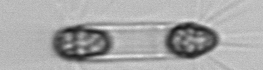
Label: Corethron_hystrix